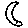
Label: moon